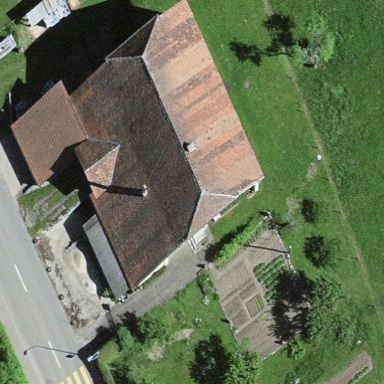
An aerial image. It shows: Farm building.